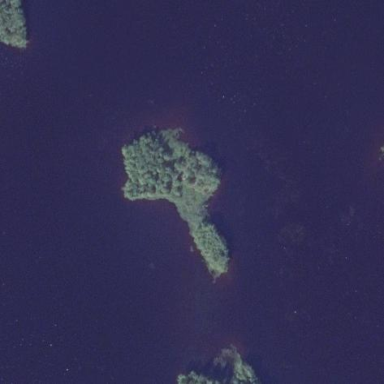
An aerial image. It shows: Islet.